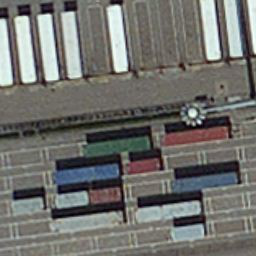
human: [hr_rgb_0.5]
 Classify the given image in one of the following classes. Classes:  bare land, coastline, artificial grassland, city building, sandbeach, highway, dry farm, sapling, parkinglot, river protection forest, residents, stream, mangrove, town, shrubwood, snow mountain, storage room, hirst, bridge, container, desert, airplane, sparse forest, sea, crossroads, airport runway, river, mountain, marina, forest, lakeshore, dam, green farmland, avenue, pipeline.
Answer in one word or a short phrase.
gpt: container